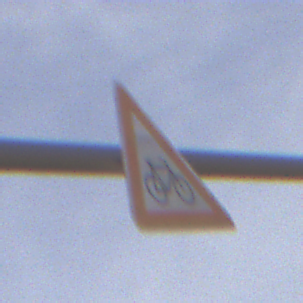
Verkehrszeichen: RadverkehrLinks
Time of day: MorningAfternoon
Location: Outdoor (Nature)
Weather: PartlyCloudy
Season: NotSpecified
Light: Natural